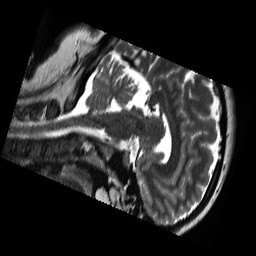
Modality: T2w
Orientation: sagittal
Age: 21
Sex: female